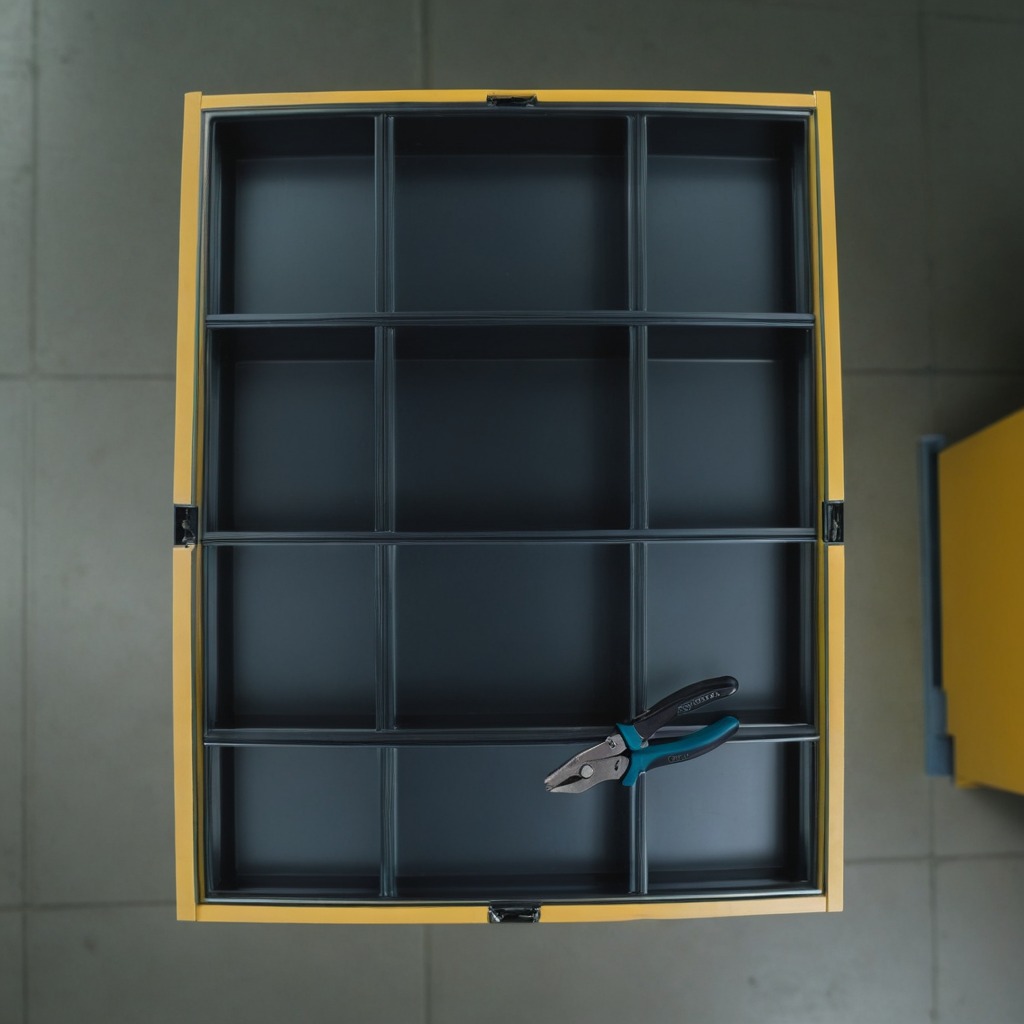
A plier is lying on the surface of a toolbox in an airplane hangar workshop.